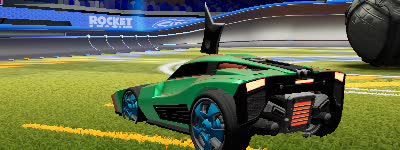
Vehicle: breakout